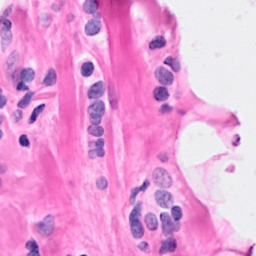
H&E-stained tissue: Breast